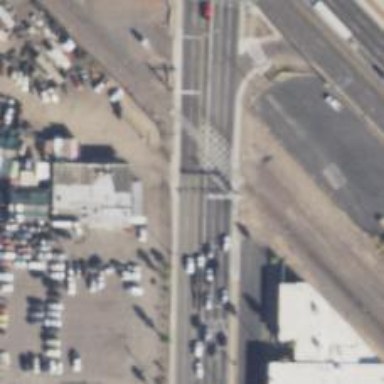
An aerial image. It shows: Solid stop line on the road marking.